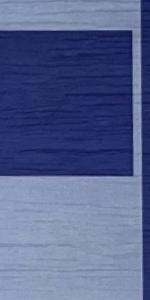
Label: Empty